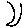
Label: moon